Question: I've been struggling with this for about a day. Basically, I want to write an excel macro to loop through a list in excel, query a webpage and retrieve some data. Ideally I just want to retrieve the data I need so I can place it in an adjacent cell, but I'd do whatever it takes at this point.
The page is ASP.net, which I have no experience in; if it was .php I could probably manage, but I'm not even sure how to post to .aspx through javascript.
I can loop through my data just fine, and once I get the data I can write it to excel, so there are two parts I'm struggling with:
### Part 1 - querying the webpage
<URL>. I need to search in 'Property Address' and retrieve data from the results. The address I'll use for the example is '400 W Church St'. I thought it may be simple to submit a form like ".../ParcelSearch.aspx?name=...&value=...", but no dice.
### Part 2 - grabbing the data
On the results, there is a table 'DetailsSummary_Master' up top, with fieldsets that are defined with '<legend>' tags. I need the data in '<legend>Municipality</legend>':

I can't figure out what to do, loop through the '<td>'s? I thought maybe I could GetElementByID or maybe by tag, but I can't seem to figure it out.
### VBA
I used a few SO threads to try to figure it out so far. <URL>, but I can't even seem to get it to POST properly. I'm keeping the subs separate for now.
This is what I have (stolen from the other thread) in regards to my problem:
'''
Sub SubmitForm()
Dim objIE As Object
Dim xmlhttp As Object
Dim ieButton As Object
Dim strResponse As String
Dim strUrl As String
Dim strID As String
Dim strValue As String
Dim strSubmit As String
strID = "?name=ctl00_ctl00_ctl00_ctl00_ContentMain_ContentMain_ContentMain_ContentMain_TabContainer1_Searches_SubTabContainer1_QuickSearches_CompositAddressSearch1_AddressSearch1_ctl00_Address&value="
strValue = "400 W Church St"
strSubmit = strID & strValue
strUrl = "http://www.ocpafl.org/searches/ParcelSearch.aspx"
Set objIE = CreateObject("InternetExplorer.Application")
objIE.navigate "about:blank"
Set xmlhttp = CreateObject("MSXML2.ServerXMLHTTP")
'~~> Indicates that page that will receive the request and the type of request being submitted
xmlhttp.Open "POST", "http://www.ocpafl.org/searches/ParcelSearch.aspx", False
'~~> Indicate that the body of the request contains form data
xmlhttp.setRequestHeader "Content-Type", "application/x-www-form-urlencoded"
'~~> Send the data as name/value pairs
xmlhttp.Send "strSubmit"
strResponse = xmlhttp.responseText
objIE.navigate strUrl
objIE.Visible = True
Do While objIE.readystate <> 4
DoEvents
Loop
objIE.document.Write strResponse
Set xmlhttp = Nothing
End Sub
'''
I don't actually need to run it through IE, I'd like to run it all hidden. I'm running this on Excel 2007 at work, but I have 2010 at home. We also have ridiculous IE8, so the less of that, the better. And I can loop or use an array, but I just can't seem to interface with the query. Any help would be greatly appreciated.
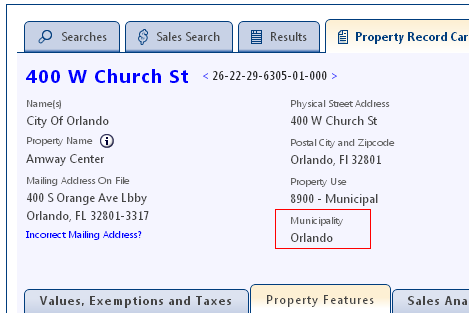
Answer: For making the query, given the complexity of the form fields that the ASPX page is expecting on postback, you might find it easier to control the browser when making this call. It will be rather slow, but it should work.
A fairly reliable tool for this is <URL>.
This Excel VBA code snippet should read out "Municipality Orlando". You need to parameterize the below code and add cases for error conditions for your final version to query by any street address to get its municipality. This should get you started though. I used Selenium IDE with Firefox to generate the VBA code based on recording user actions, and then came up with an XPath query to grab the text.
'''
Dim selenium As New SeleniumWrapper.WebDriver
selenium.Start "firefox", "http://www.ocpafl.org/searches/ParcelSearch.aspx"
selenium.setImplicitWait 5000
selenium.setImplicitWait 5000
selenium.Open "/searches/ParcelSearch.aspx"
selenium.Click "id=popup_ok"
selenium.Type "id=ctl00_ctl00_ctl00_ctl00_ContentMain_ContentMain_ContentMain_ContentMain_TabContainer1_Searches_SubTabContainer1_QuickSearches_CompositAddressSearch1_AddressSearch1_ctl00_Address", "400 W Church St"
selenium.Click "id=ctl00_ctl00_ctl00_ctl00_ContentMain_ContentMain_ContentMain_ContentMain_TabContainer1_Searches_SubTabContainer1_QuickSearches_PropertyNameSearch1_ctl00"
selenium.Click "id=ctl00_ctl00_ctl00_ctl00_ContentMain_ContentMain_ContentMain_ContentMain_TabContainer1_Searches_SubTabContainer1_QuickSearches_CompositAddressSearch1_AddressSearch1_ctl00_ActionButton1"
Dim municipalityResult As String
municipalityResult = selenium.getText("//fieldset[contains(legend,'Municipality')]")
selenium.stop
'''